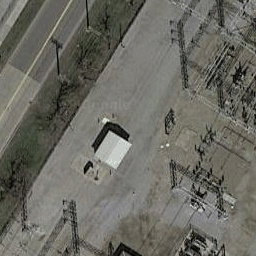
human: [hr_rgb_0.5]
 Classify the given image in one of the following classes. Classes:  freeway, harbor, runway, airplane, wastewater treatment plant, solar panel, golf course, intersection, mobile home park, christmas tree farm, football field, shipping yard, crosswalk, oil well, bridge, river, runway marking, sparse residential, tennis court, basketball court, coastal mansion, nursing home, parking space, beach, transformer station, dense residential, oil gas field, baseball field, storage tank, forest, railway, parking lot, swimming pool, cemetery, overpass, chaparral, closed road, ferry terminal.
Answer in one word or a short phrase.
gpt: transformer station